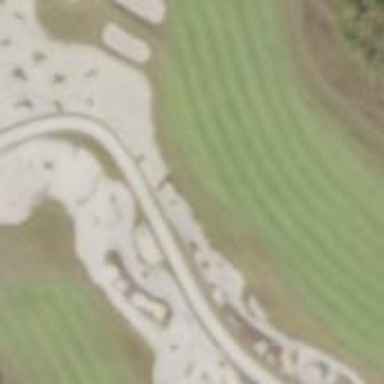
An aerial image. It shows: Bunker on golf course.